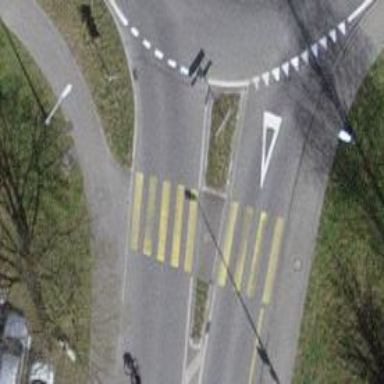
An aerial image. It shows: Pedestrian crossing with zebra markings on the footway.